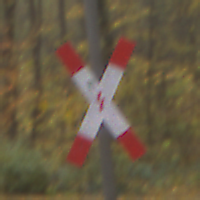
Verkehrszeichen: Andreaskreuz
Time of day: MorningAfternoon
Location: Outdoor (Nature)
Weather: Overcast
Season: Autumn
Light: Natural